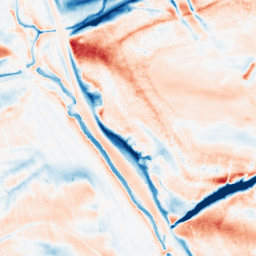
Category: classical
Decomposition family: gaussian_anisotropic
Decomposition parameters: sigma_x: 2
sigma_y: 10
Upsampling method: bilinear
Upsampling parameters: scale: 8
Upsampling scale: 8